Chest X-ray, AP view. Patient: 42 years old, sex F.
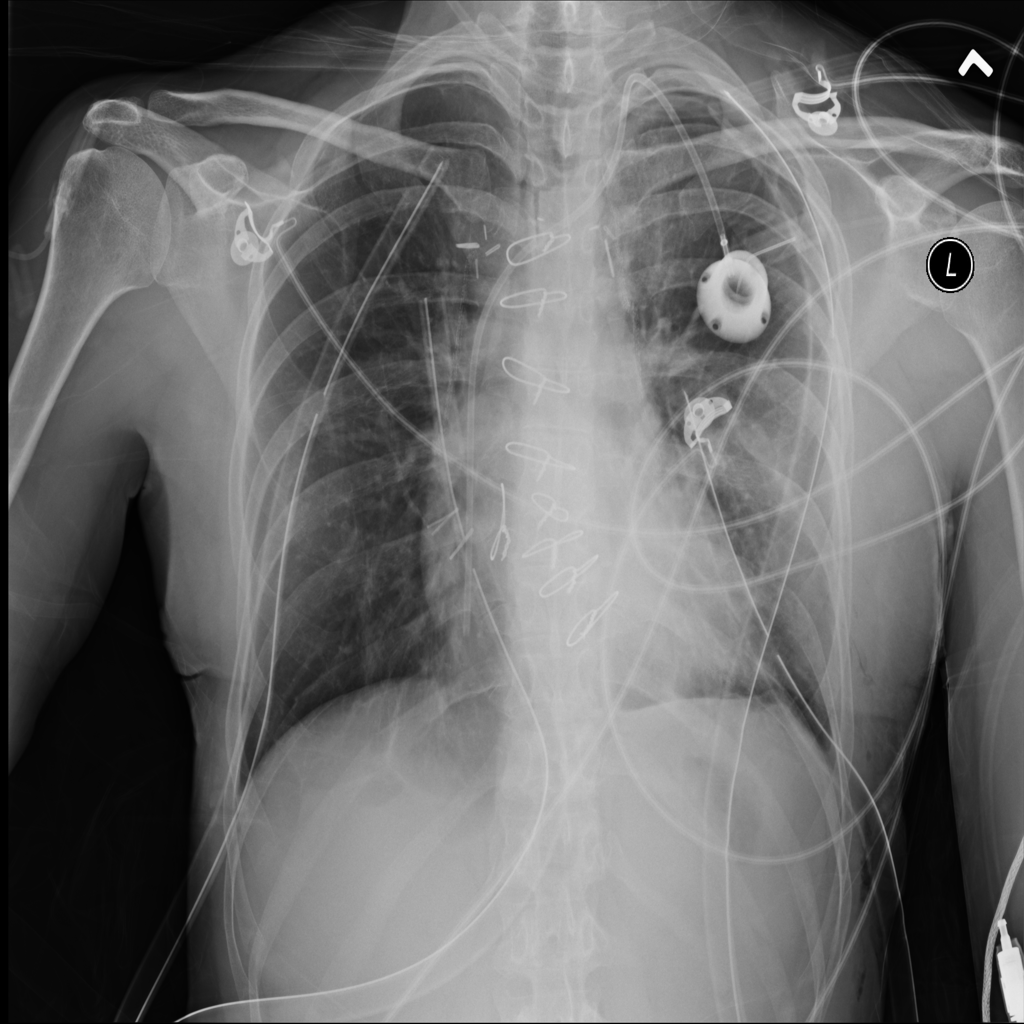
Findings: No Finding